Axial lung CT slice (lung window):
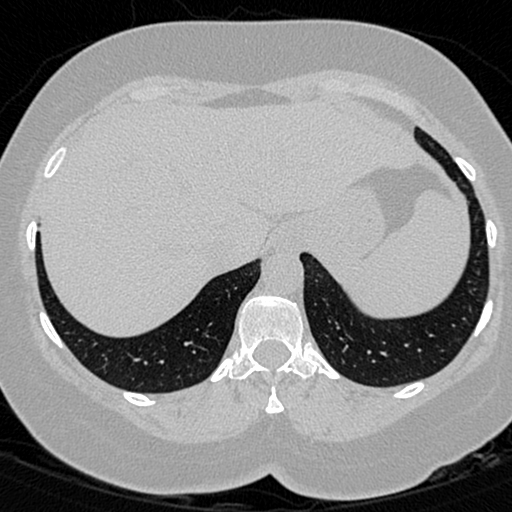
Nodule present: no